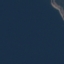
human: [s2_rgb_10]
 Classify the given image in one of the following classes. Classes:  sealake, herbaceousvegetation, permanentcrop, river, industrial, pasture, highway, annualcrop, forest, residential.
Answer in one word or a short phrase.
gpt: SeaLake